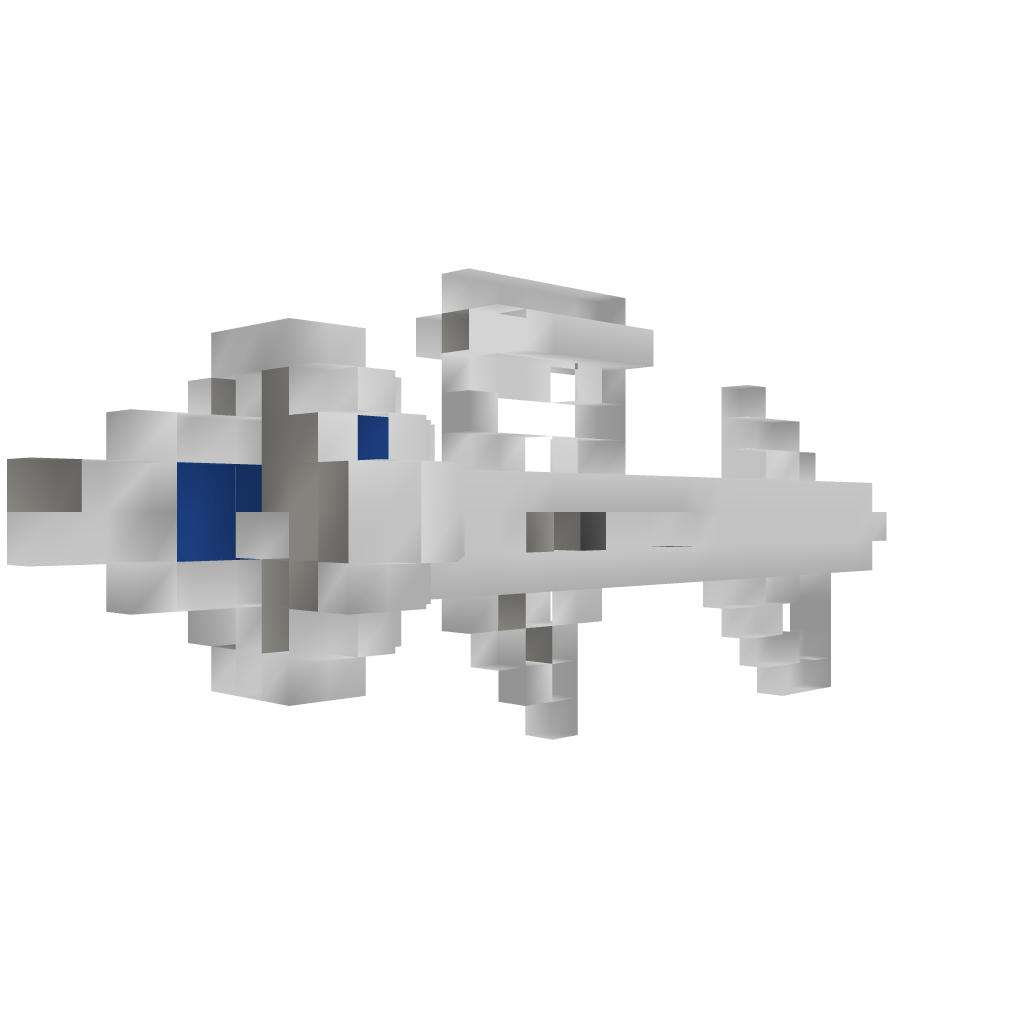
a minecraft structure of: Thunder Gun